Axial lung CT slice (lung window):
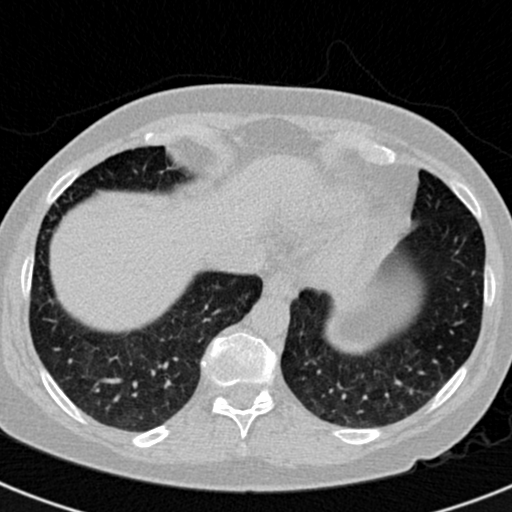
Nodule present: no